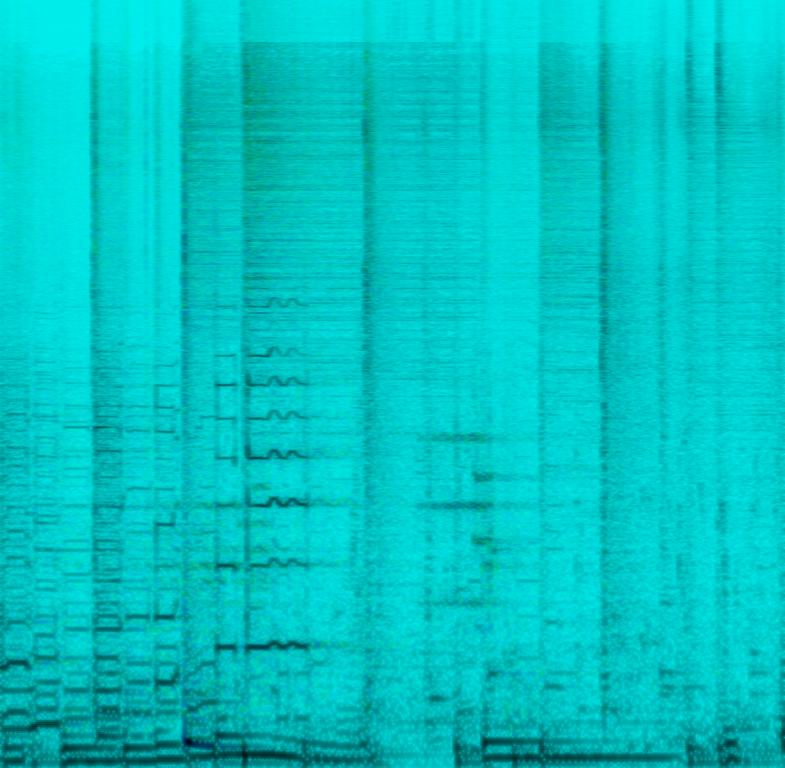
The song is an instrumental. The tempo is medium with subtle jazz drumming, keyboard accompaniment, groovy bass line and an electric guitar playing lead. The song is relaxing and groovy. The song is a live jazz instrumental performance with poor audio quality.